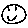
Label: smiley face